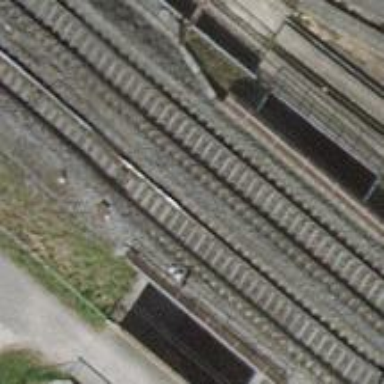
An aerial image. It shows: Railway bridge with electrified tracks and single rail.